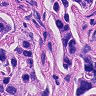
Metastatic tissue present: yes